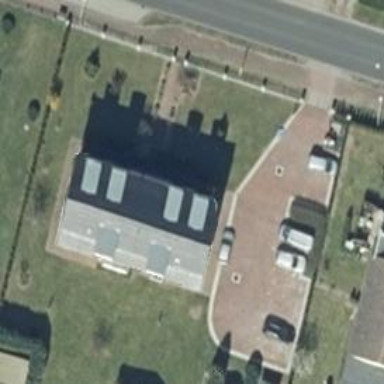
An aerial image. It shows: Apartments building with gabled roof oriented along the building.